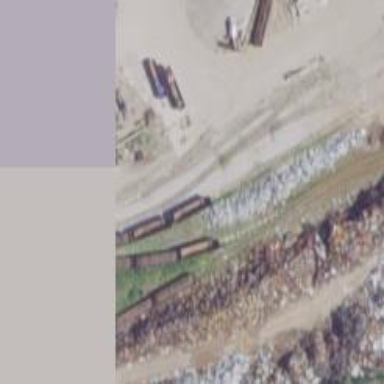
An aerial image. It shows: Rail spur service.